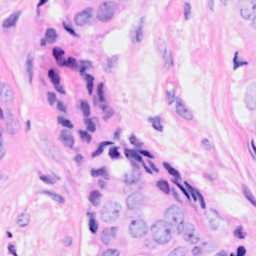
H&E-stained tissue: Breast